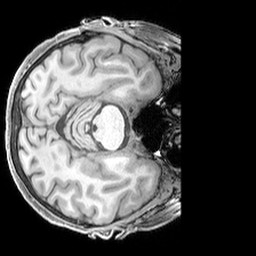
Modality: T1w
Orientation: axial
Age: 59
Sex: female
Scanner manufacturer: siemens
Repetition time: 2.3 s
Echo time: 0.00226 s